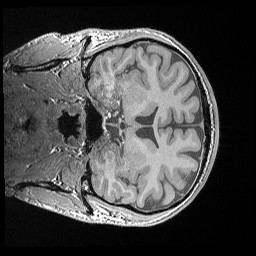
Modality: T1w
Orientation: coronal
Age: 26
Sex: male
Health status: healthy
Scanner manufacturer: siemens
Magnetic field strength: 3 T
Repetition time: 0.02 s
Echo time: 0.00492 s